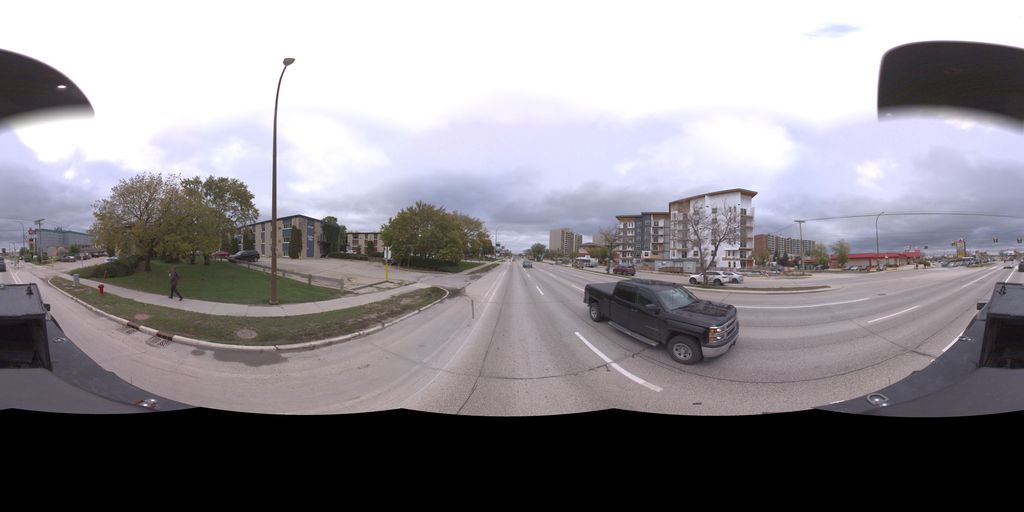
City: winnipeg